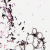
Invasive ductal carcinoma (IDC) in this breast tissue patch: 0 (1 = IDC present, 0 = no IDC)